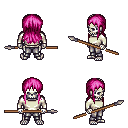
a pixel art fantasy rpg character, male body template, skeleton, white long-sleeve shirt, metal pants, pink unkempt hairstyle, spear, four views (front, back, left, right), 2x2 character sprite sheet, small pixel art, hard edges, no anti-aliasing